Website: bh-photo
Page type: payment
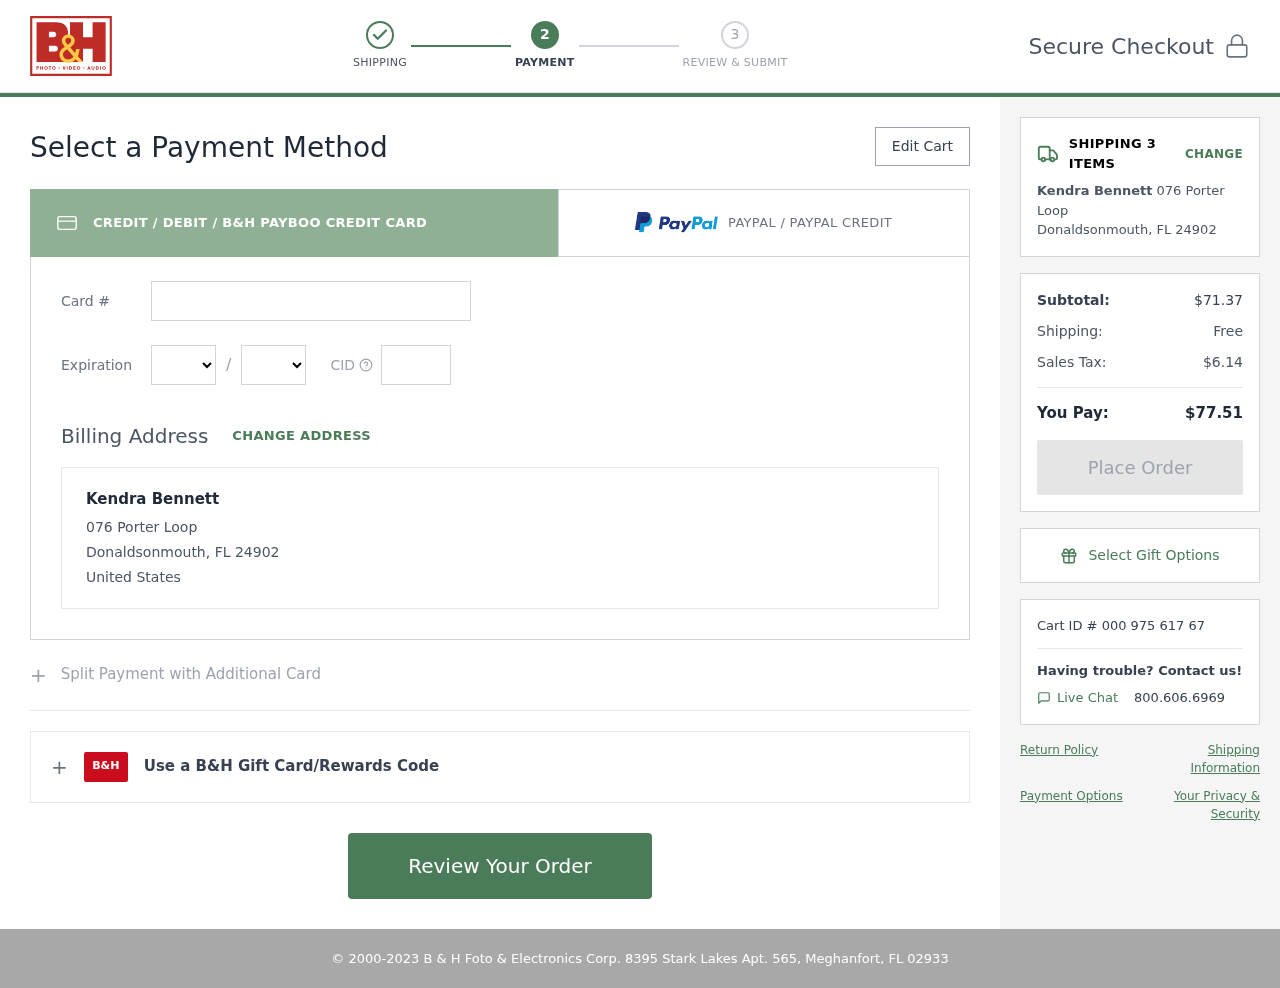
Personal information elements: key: PII_CARD_CVV
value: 106
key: PII_CARD_EXPIRY_MONTH
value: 11
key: PII_CARD_EXPIRY_YEAR
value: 29
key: PII_CARD_NUMBER
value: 4051 6730 2231 5125
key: PII_CITY_STATE_ZIP
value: Donaldsonmouth, FL 24902
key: PII_COUNTRY
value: United States
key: PII_FULLNAME
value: Kendra Bennett
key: PII_STREET
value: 076 Porter Loop
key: PII_FULLNAME2
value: Kendra Bennett
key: PII_CITY
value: Donaldsonmouth
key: PII_STATE_ABBR
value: FL
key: PII_POSTCODE
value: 24902
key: PII_POSTCODE_FULL
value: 24902
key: PII_CITY_STATE
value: Donaldsonmouth, FL
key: PII_POSTCODE_NUMERIC
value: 24902
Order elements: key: ORDER_NUM_ITEMS
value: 3
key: ORDER_SUBTOTAL
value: $71.37
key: ORDER_SHIPPING_COST
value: Free
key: ORDER_TAX
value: $6.14
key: ORDER_TOTAL
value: $77.51
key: ORDER_ID
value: Cart ID # 000 975 617 67